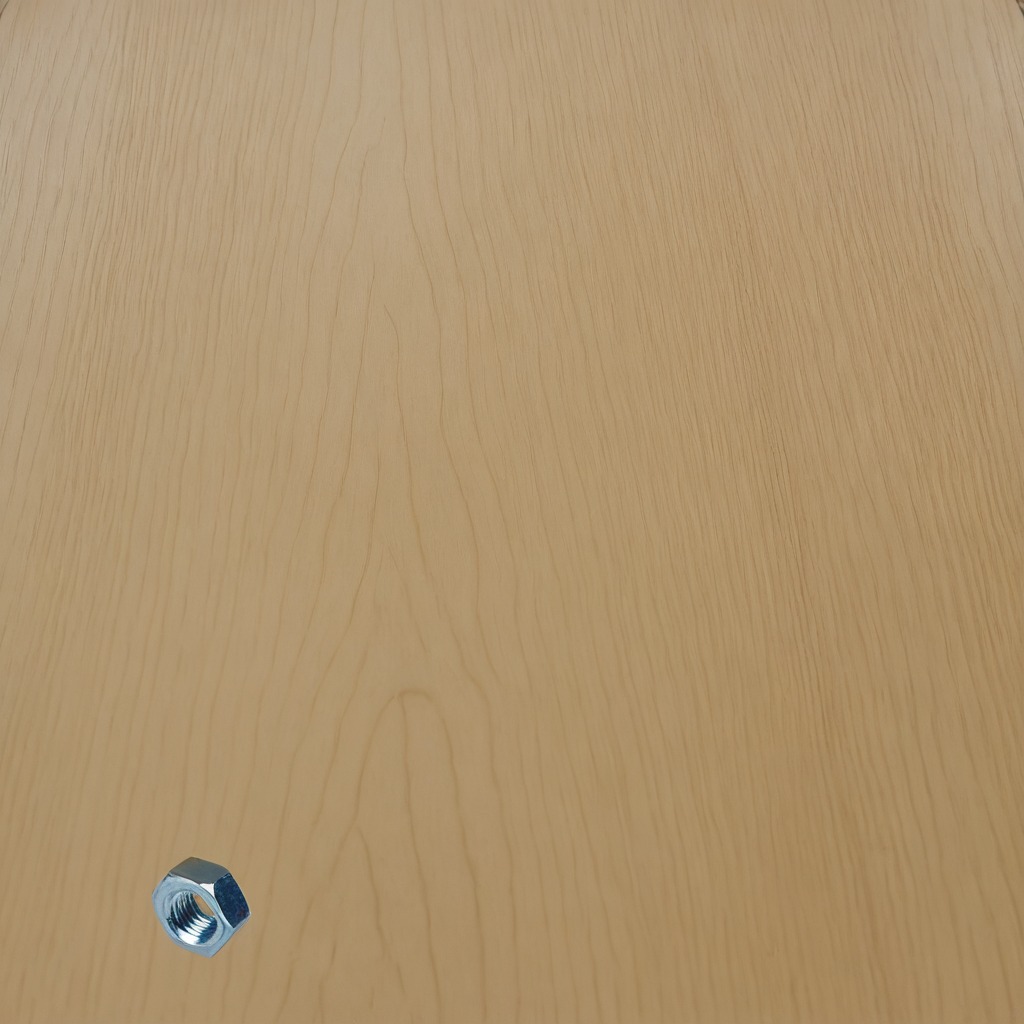
A metal nut is lying on the plywood surface in a paint workshop lit by afternoon window light.